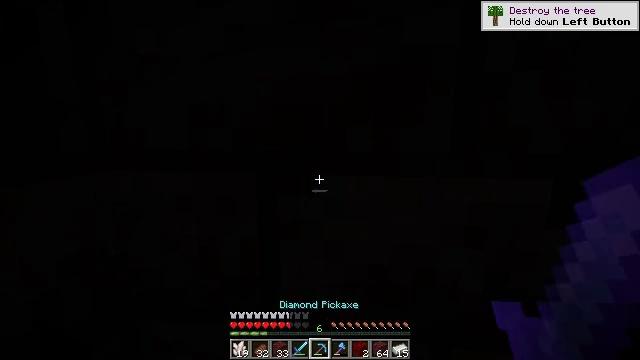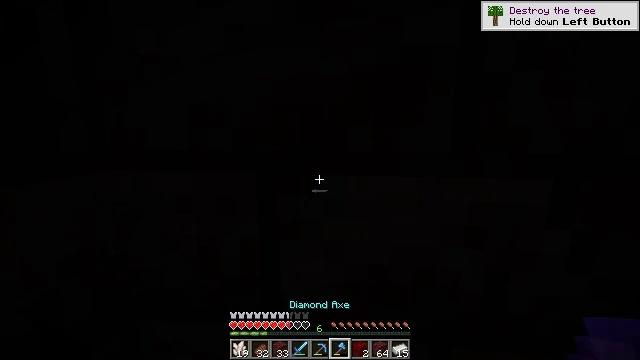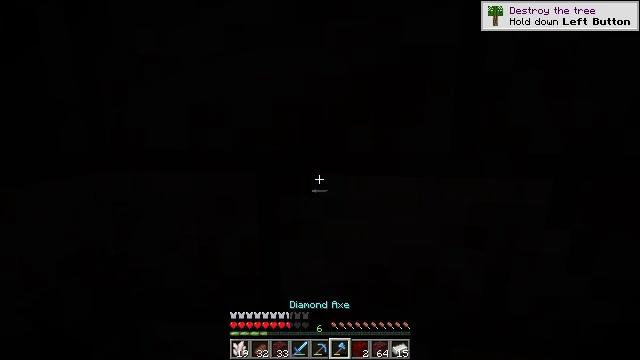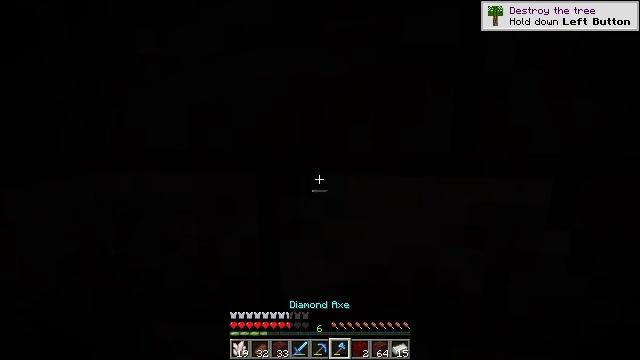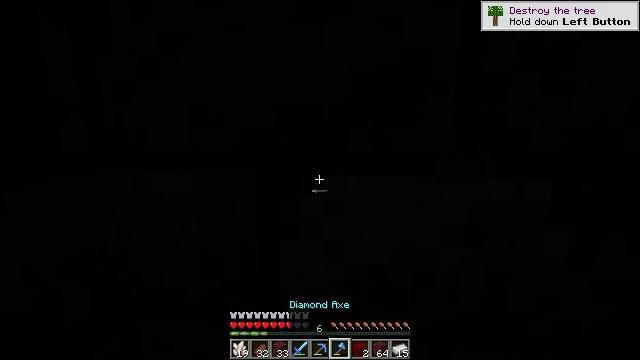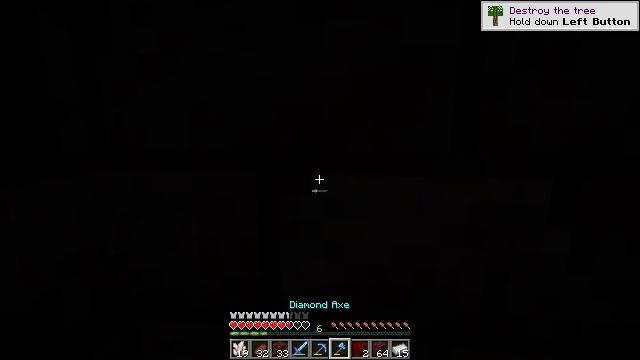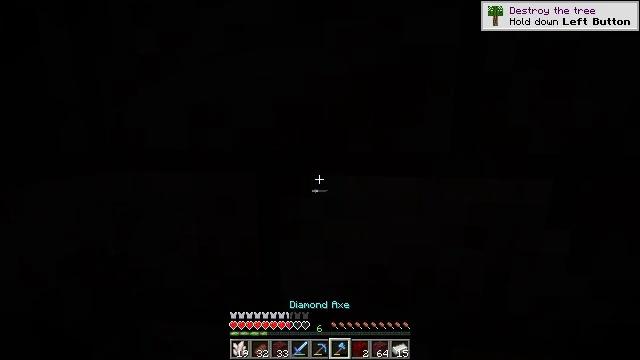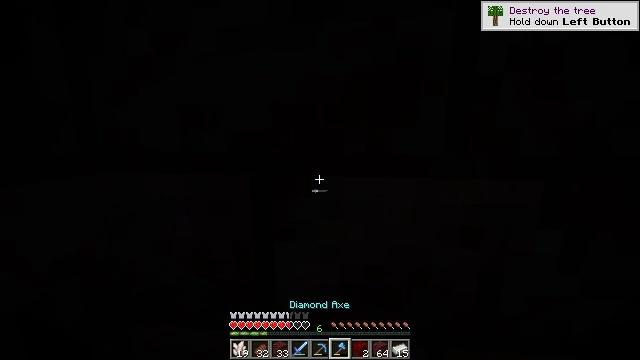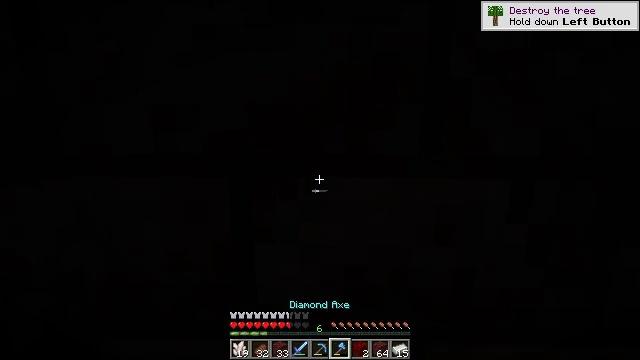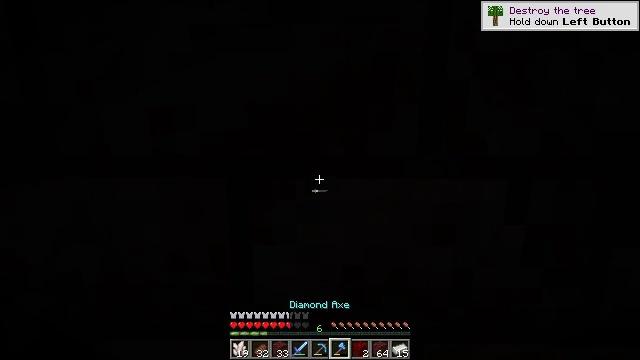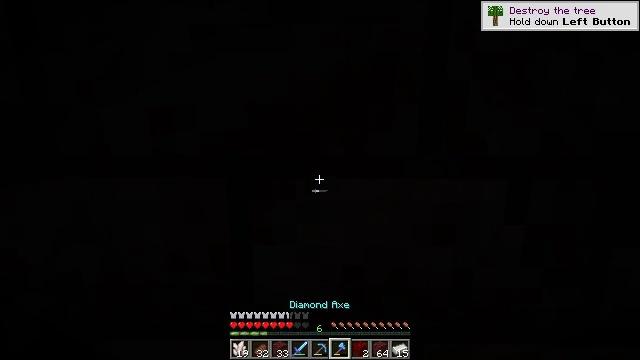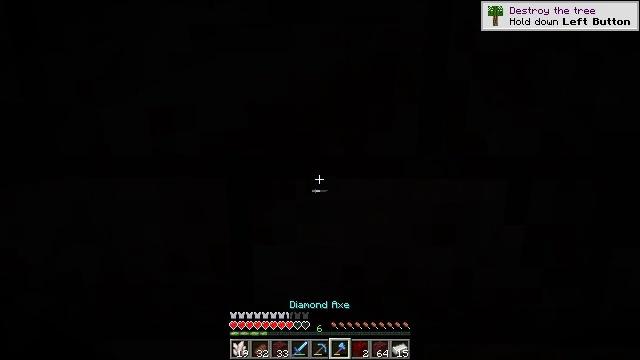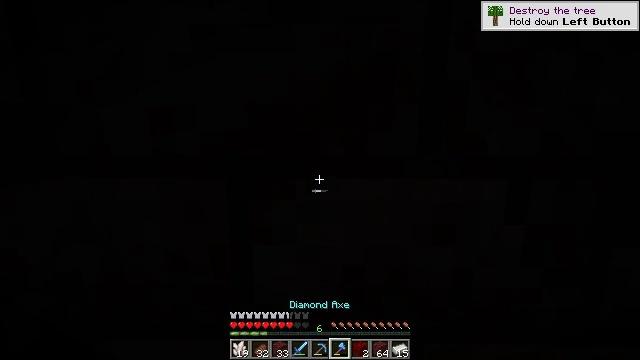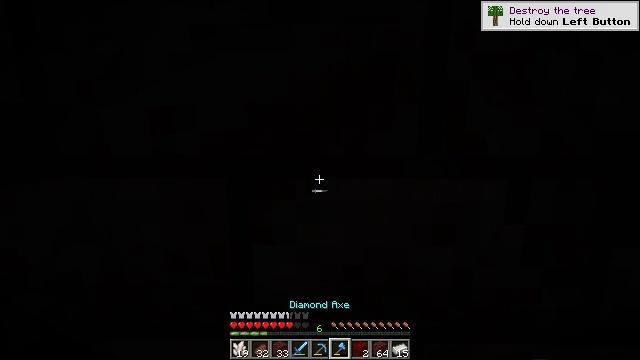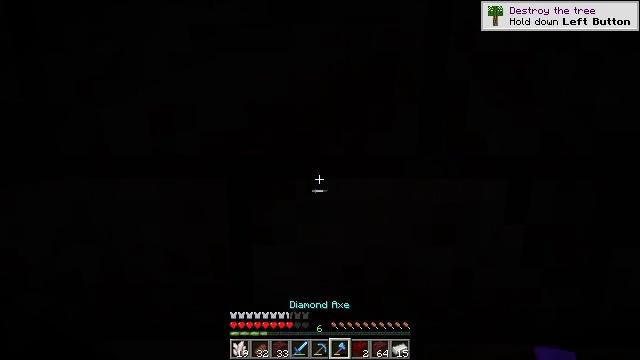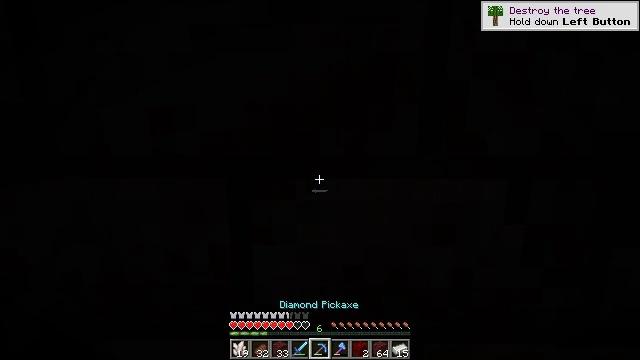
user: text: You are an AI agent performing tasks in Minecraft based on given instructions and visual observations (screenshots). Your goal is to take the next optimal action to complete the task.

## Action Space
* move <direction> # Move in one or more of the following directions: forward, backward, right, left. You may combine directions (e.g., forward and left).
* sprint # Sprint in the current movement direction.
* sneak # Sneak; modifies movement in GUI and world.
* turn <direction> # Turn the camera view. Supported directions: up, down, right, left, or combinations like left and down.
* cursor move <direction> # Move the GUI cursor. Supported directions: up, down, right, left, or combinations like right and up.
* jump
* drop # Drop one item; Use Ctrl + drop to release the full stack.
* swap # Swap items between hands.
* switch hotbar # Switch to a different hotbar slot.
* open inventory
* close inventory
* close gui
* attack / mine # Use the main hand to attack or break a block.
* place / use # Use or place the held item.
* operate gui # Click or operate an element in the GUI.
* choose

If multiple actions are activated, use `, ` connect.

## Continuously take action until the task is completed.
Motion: motion action
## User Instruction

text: Harvest some polished blackstone bricks.
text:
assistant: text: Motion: no_op
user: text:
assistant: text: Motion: no_op
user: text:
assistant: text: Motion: no_op
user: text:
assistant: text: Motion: no_op
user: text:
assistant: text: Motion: no_op
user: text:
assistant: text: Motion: no_op
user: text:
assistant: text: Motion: turn right
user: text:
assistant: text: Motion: turn right
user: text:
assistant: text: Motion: no_op
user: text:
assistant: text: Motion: no_op
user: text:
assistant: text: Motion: no_op
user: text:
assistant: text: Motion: no_op
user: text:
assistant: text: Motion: no_op
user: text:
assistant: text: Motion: no_op
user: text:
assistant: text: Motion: no_op
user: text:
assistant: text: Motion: no_op
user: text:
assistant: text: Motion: no_op
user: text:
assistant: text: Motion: no_op
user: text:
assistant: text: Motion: no_op
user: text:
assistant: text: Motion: no_op
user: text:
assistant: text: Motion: no_op
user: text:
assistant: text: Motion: no_op
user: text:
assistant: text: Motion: no_op
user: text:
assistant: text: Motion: no_op
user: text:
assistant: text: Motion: no_op
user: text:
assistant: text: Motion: attack / mine
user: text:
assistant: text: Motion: attack / mine
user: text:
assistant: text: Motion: attack / mine
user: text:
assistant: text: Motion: attack / mine
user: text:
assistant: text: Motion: attack / mine